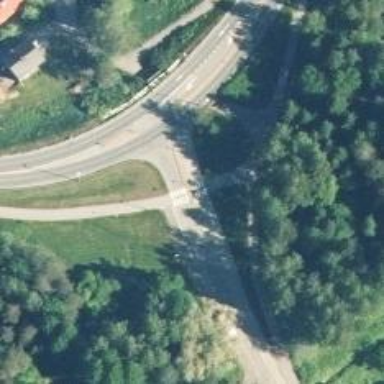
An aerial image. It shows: Uncontrolled crossing on the road.